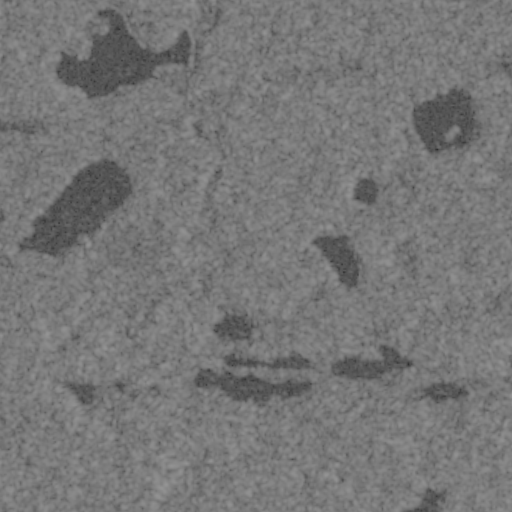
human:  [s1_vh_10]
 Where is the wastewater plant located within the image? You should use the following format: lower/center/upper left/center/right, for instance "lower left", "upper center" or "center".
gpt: The wastewater plant is located in the upper right of the image.
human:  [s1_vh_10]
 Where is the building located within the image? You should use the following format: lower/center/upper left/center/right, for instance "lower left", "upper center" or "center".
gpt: The building is located in the upper of the image.
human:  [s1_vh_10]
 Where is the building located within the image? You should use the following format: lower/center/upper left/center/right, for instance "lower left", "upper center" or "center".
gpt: The building is located in the upper of the image.
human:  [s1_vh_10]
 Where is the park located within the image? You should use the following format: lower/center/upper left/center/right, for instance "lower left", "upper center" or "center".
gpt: There is no park in the image.

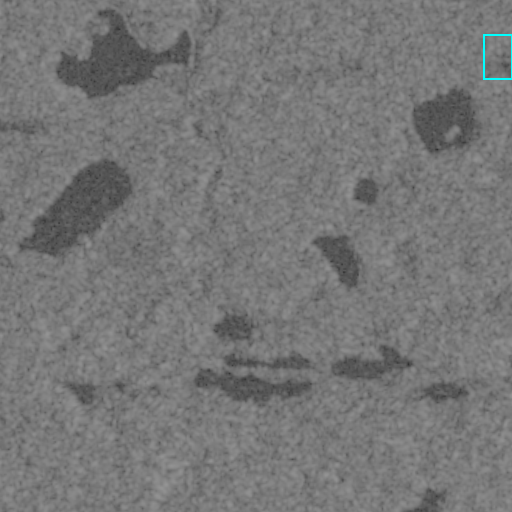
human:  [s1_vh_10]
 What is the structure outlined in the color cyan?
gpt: The structure outlined in cyan is a wastewater plant.
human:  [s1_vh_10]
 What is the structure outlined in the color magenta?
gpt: There is no magenta outline.